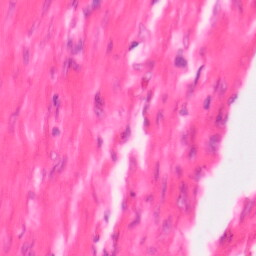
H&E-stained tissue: Colon